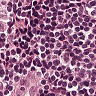
Metastatic tissue present: no